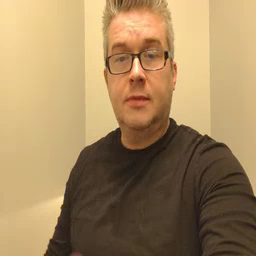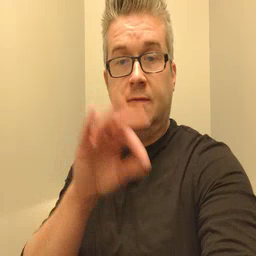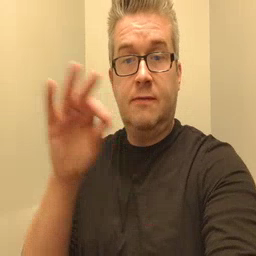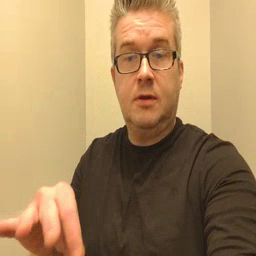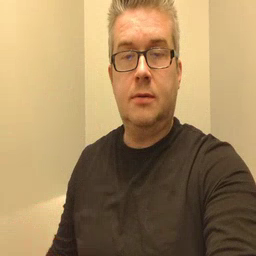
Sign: frenchfries